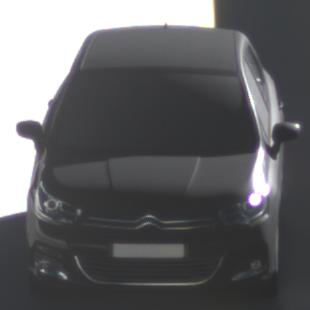
Make: Citroen
Model: C4 VTi 95
Detailed model: C4 (II)
Model produced from: 2012/08
Model produced until: 2013/06
Doors: 5
Color: black
Road condition: dry road
Daytime: morning or afternoon
Contrast: high contrast